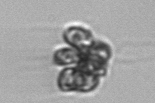
Label: Corymbellus